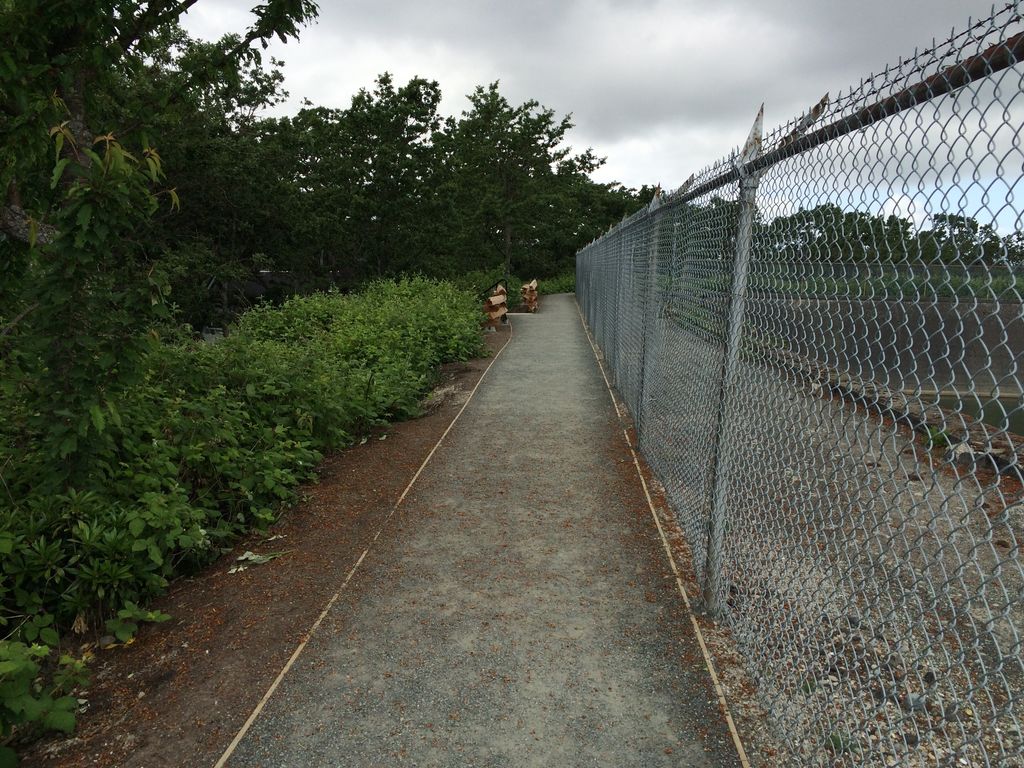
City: victoria